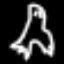
Label: frog